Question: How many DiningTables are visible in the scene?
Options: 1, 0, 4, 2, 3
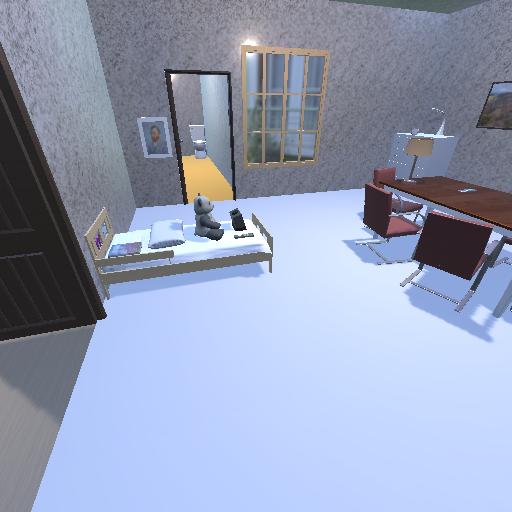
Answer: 1